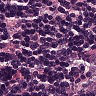
Metastatic tissue present: no